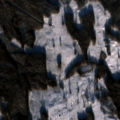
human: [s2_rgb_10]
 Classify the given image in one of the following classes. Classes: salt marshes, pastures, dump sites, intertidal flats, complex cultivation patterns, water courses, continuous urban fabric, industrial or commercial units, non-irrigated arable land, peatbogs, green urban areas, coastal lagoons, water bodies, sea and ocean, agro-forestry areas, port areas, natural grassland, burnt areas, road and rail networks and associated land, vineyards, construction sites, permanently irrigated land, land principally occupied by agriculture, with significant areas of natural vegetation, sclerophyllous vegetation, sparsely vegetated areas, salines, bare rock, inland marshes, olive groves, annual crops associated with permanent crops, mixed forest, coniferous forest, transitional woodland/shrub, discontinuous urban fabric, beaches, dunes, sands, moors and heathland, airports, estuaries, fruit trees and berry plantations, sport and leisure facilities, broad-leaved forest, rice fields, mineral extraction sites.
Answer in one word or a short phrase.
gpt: coniferous forest, transitional woodland/shrub